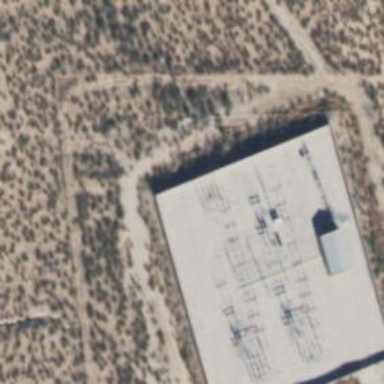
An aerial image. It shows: Outdoor power substation at the transmission level.